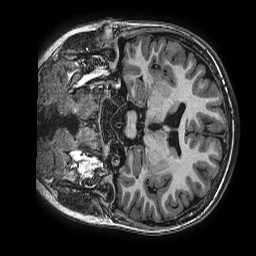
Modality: T1w
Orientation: coronal
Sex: female
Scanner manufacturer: ge
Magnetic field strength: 3 T
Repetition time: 0.0077 s
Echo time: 0.003436 s